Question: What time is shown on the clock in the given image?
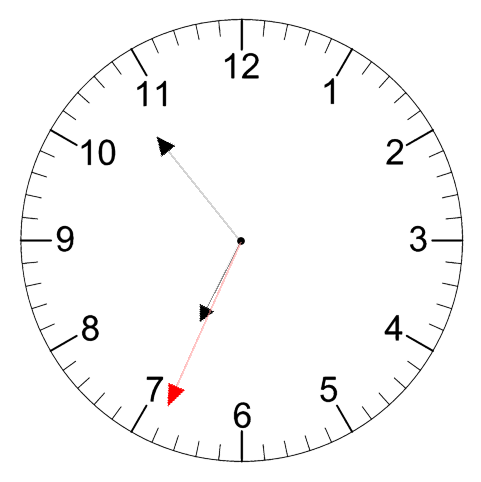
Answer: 06:53:34